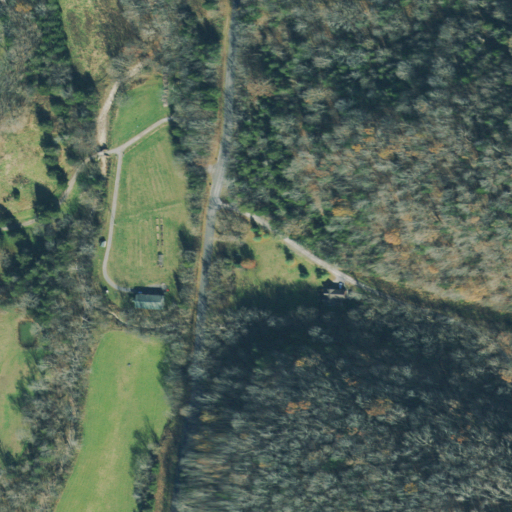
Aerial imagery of valley in Tennessee named Simmons Hollow containing mixed forest, deciduous forest, pasture, open development, shrub, grassland, low intensity development, and evergreen forest